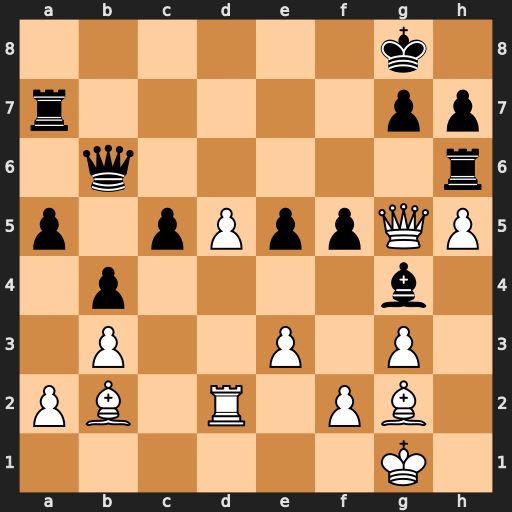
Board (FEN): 6k1/r5pp/1q5r/p1pPppQP/1p4b1/1P2P1P1/PB1R1PB1/6K1
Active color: w
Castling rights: -
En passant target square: -
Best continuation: Bxe5 Rxh5 Qf4